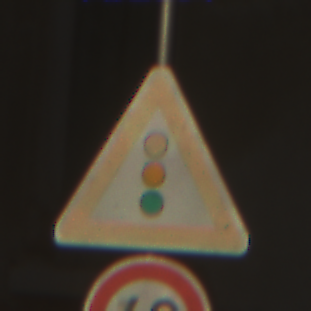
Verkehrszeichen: Lichtzeichenanlage
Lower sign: Geschwindigkeit60
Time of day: Midday
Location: Outdoor (Urban)
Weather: Clear
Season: NotSpecified
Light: Natural